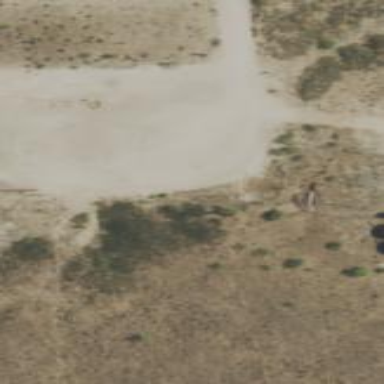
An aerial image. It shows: Natural area covered with sand.